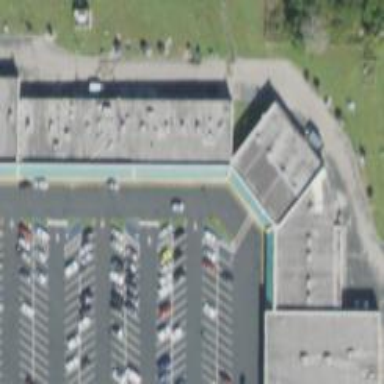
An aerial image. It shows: Parking space is available.